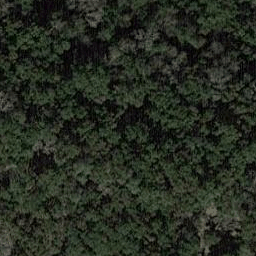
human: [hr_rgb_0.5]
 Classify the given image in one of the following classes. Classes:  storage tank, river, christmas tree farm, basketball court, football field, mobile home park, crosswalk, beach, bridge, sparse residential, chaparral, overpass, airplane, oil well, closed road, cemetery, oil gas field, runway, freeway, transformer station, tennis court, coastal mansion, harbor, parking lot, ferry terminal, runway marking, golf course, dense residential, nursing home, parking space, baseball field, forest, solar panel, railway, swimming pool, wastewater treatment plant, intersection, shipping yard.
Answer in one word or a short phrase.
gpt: forest